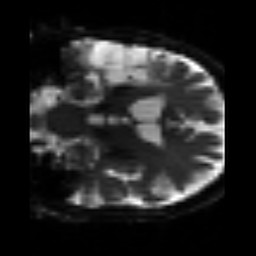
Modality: sbref
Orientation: coronal
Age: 47
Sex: male
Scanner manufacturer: siemens
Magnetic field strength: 3 T
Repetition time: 3.2 s
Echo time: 0.081 s